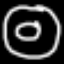
Label: donut